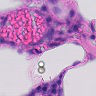
Metastatic tissue present: no